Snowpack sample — Loveland Pass, Silver Plume, Colorado, USA (2/11/26, 12:00 PM MST)
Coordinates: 39.663, -105.886
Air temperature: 35 °F
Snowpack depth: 82 cm
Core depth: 40 cm
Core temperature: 23 °F
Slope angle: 13°, slope face: 12°
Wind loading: high
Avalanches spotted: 1
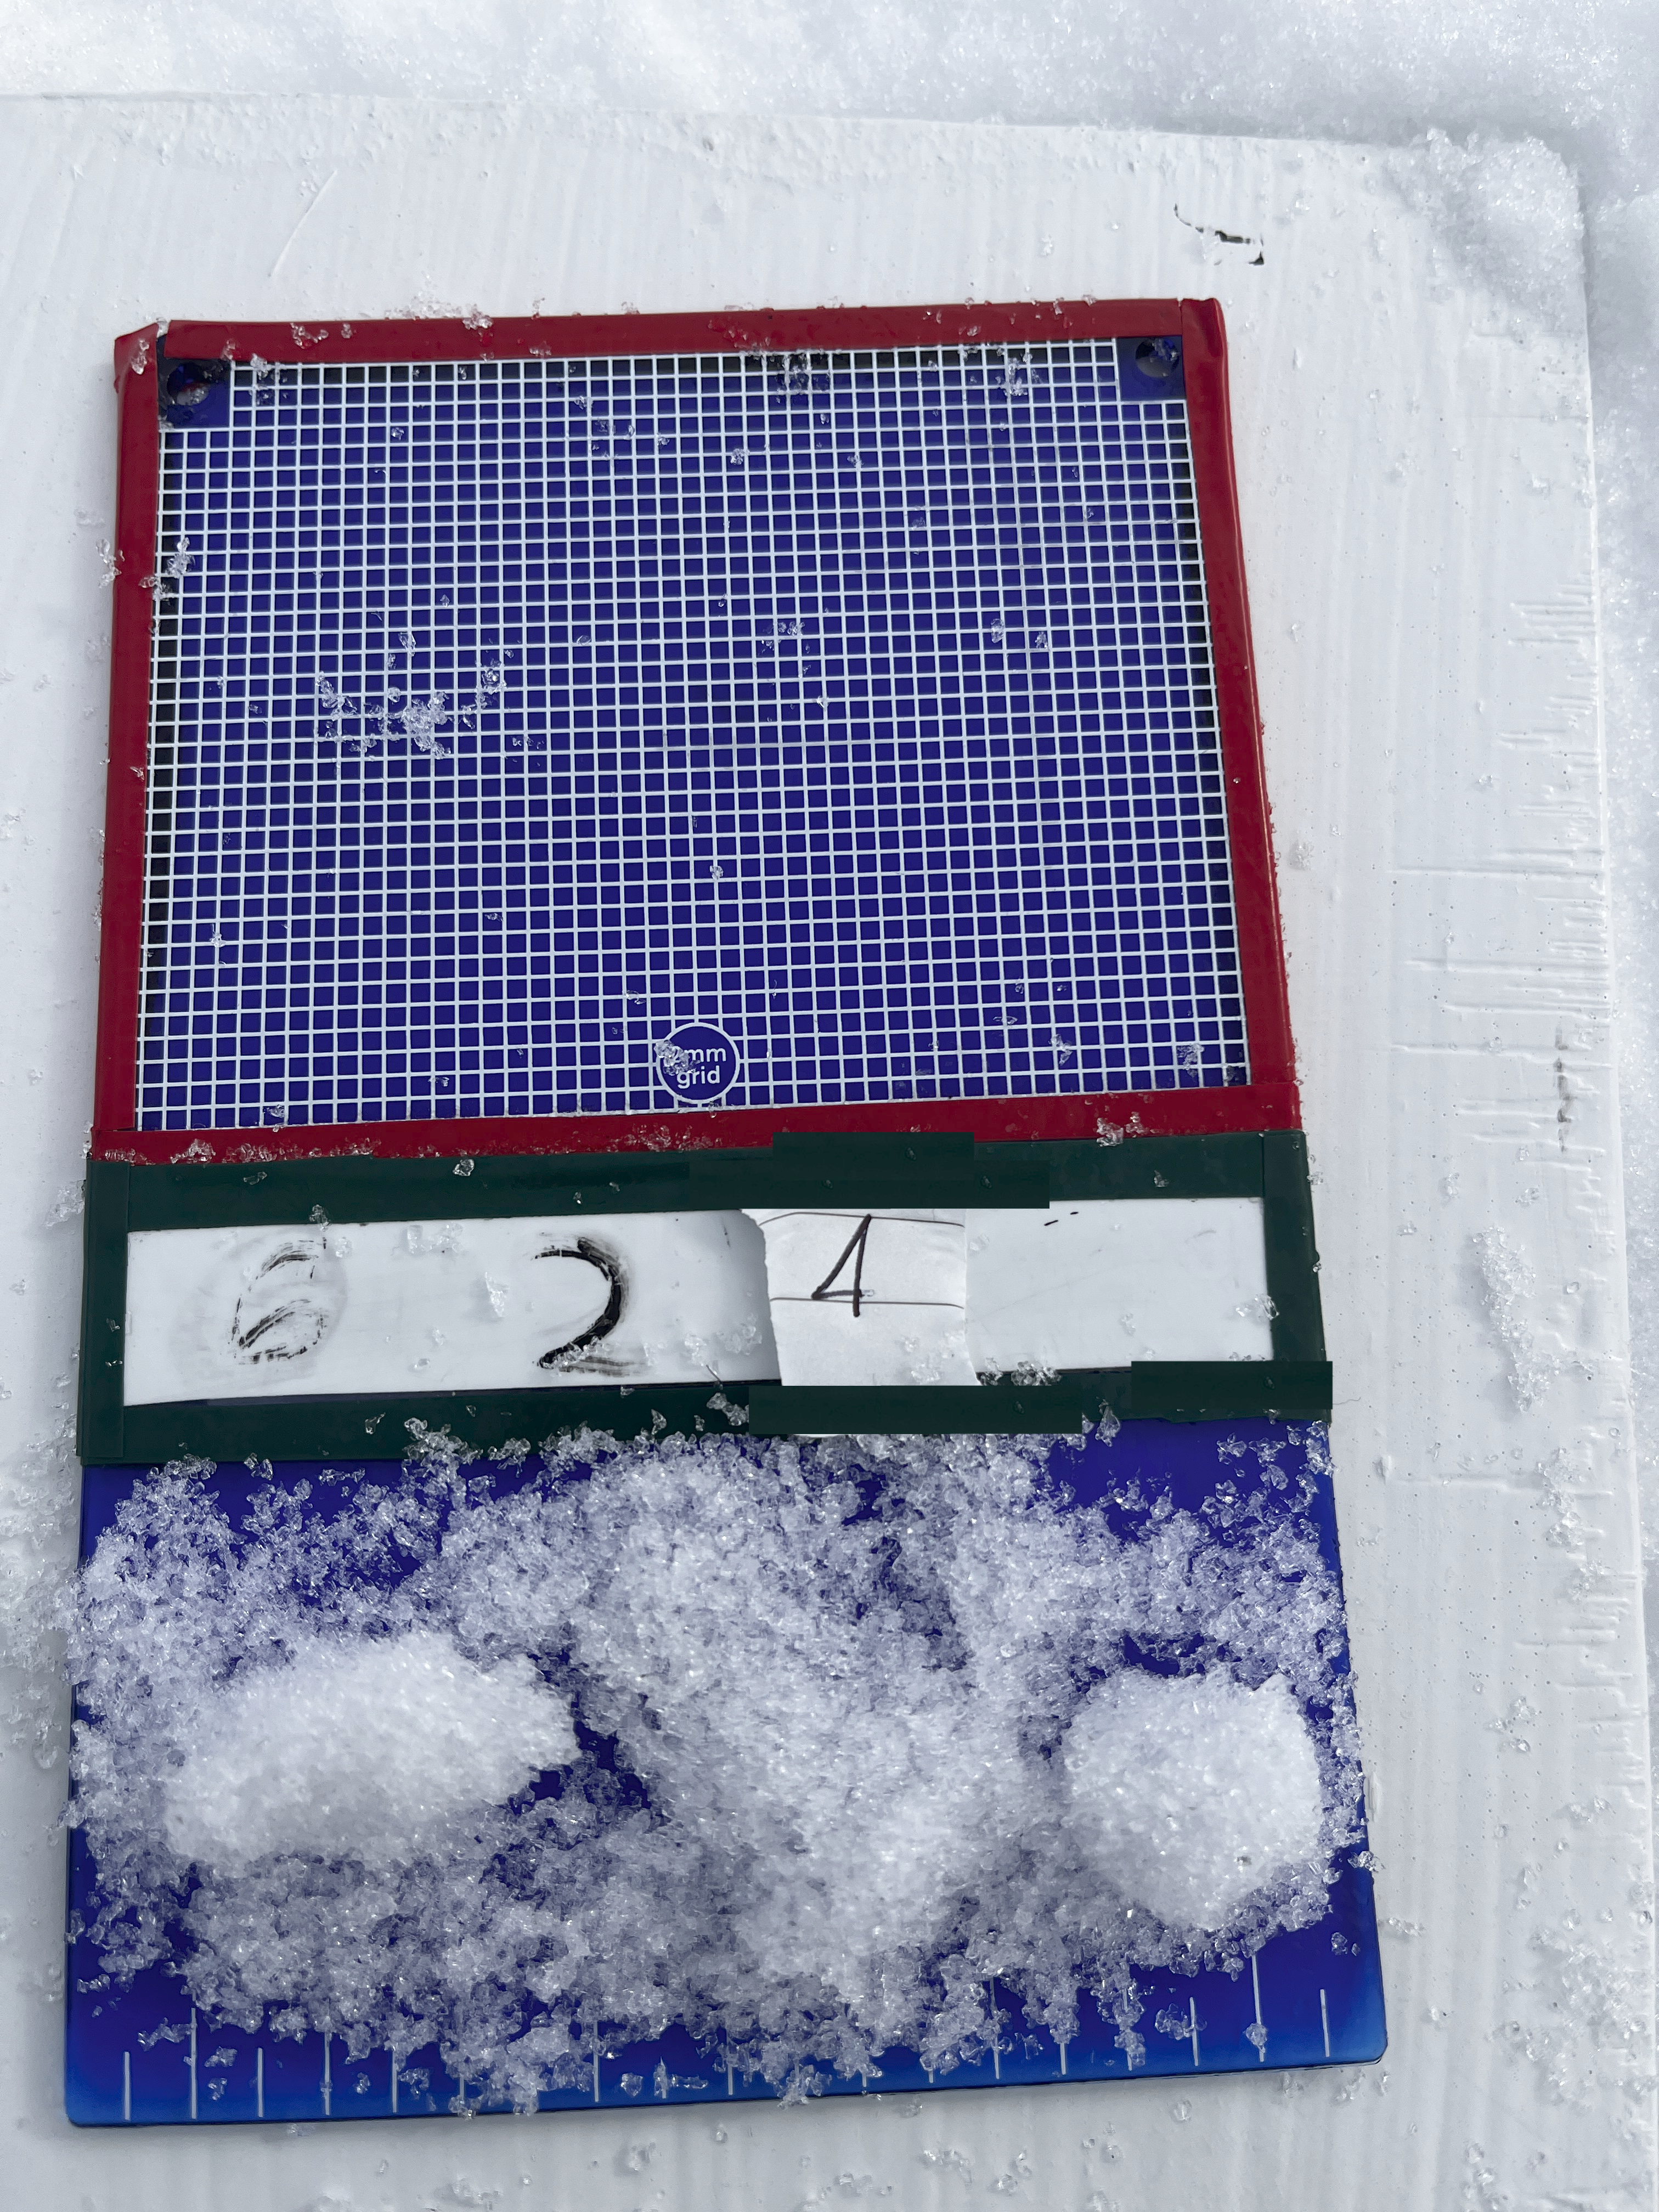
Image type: crystal_card
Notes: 1 small avalanche spotted on the north side of the bowl, lots of wind loading